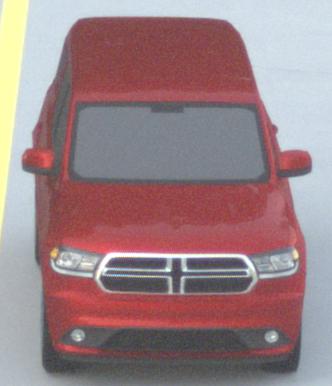
Make: Dodge
Model: Durango
Detailed model: Gen. 3
Model produced from: 2010
Doors: 5
Color: red
Road condition: dry road
Daytime: sunrise or sunset
Contrast: low contrast